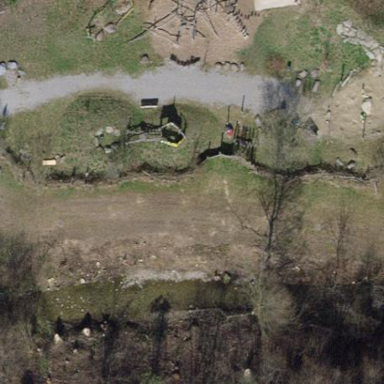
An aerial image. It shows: Playground area for leisure land.